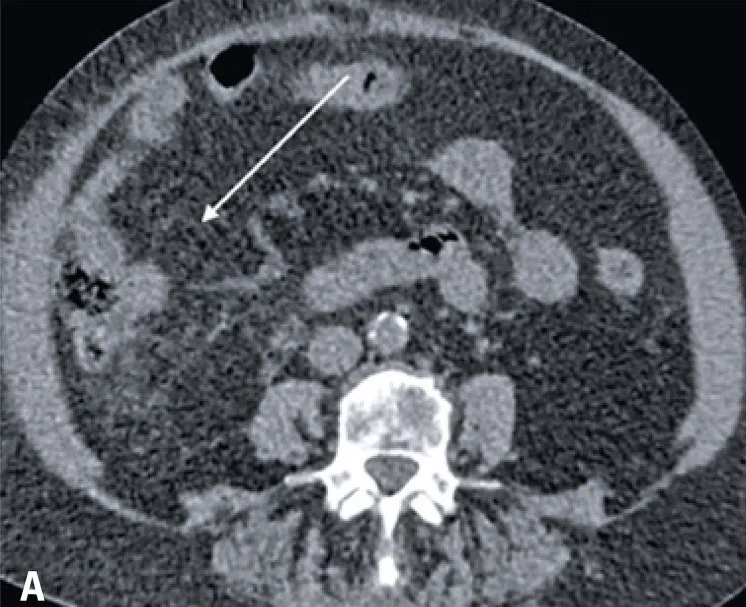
Axial.
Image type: radiology (ct)